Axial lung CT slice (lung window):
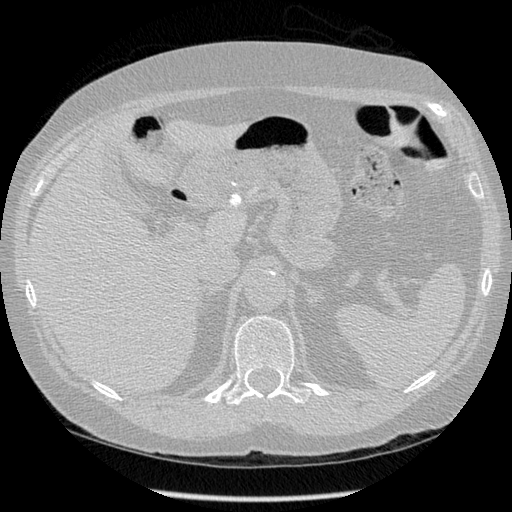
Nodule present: no